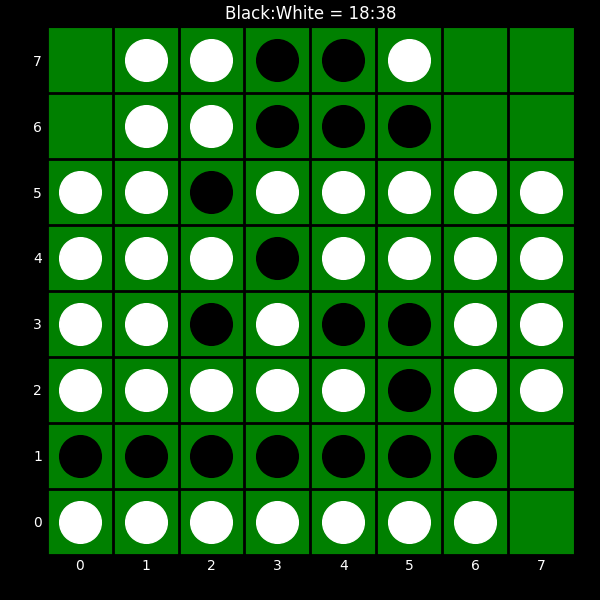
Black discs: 18
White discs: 38